Aerial crown-view tile of a tropical tree (Barro Colorado Island, Panama), acquired 20240813:
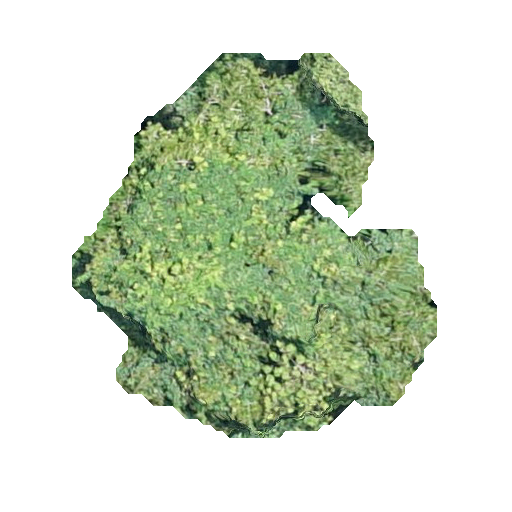
Species: Virola surinamensis
GBIF accepted scientific name: Virola surinamensis
Crown area: 143.842 m²